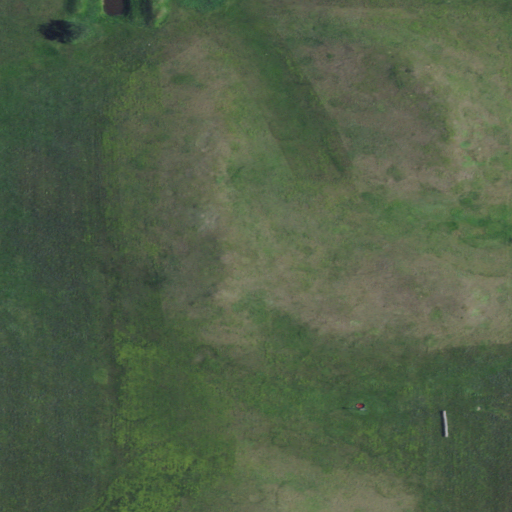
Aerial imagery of mountain in North Dakota named Blind Johnny Hill containing grassland and pasture